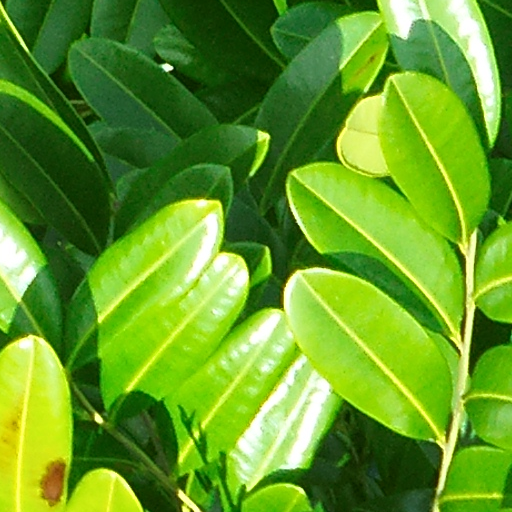
Species: Simarouba amara
GBIF accepted scientific name: Simarouba amara
Crown area (m\u00b2): 194.574